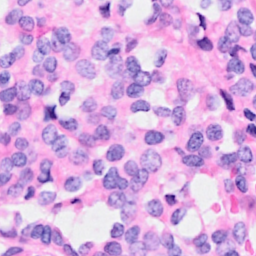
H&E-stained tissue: Breast